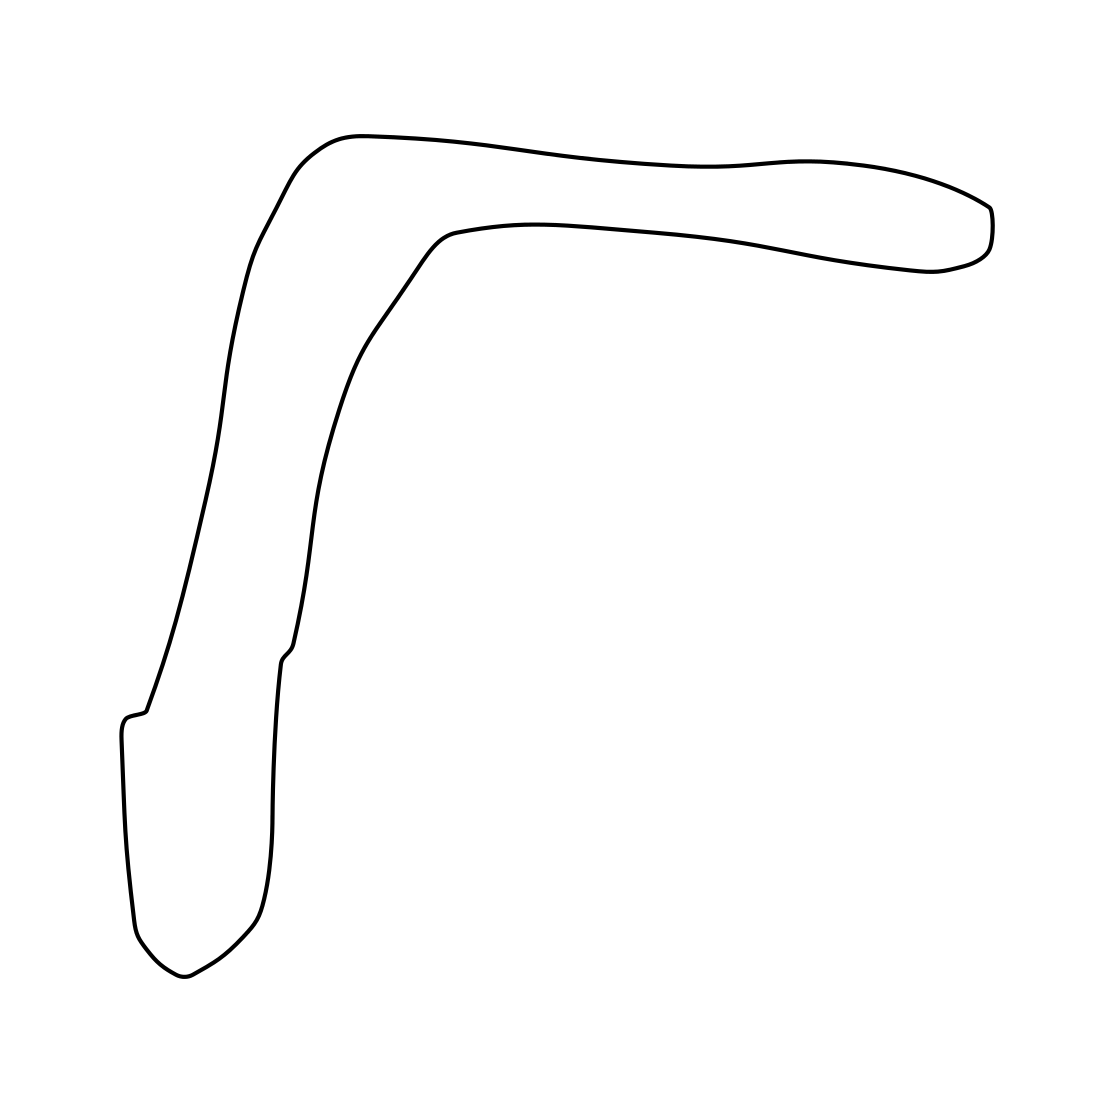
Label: boomerang